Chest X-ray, PA view. Patient: 33 years old, sex F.
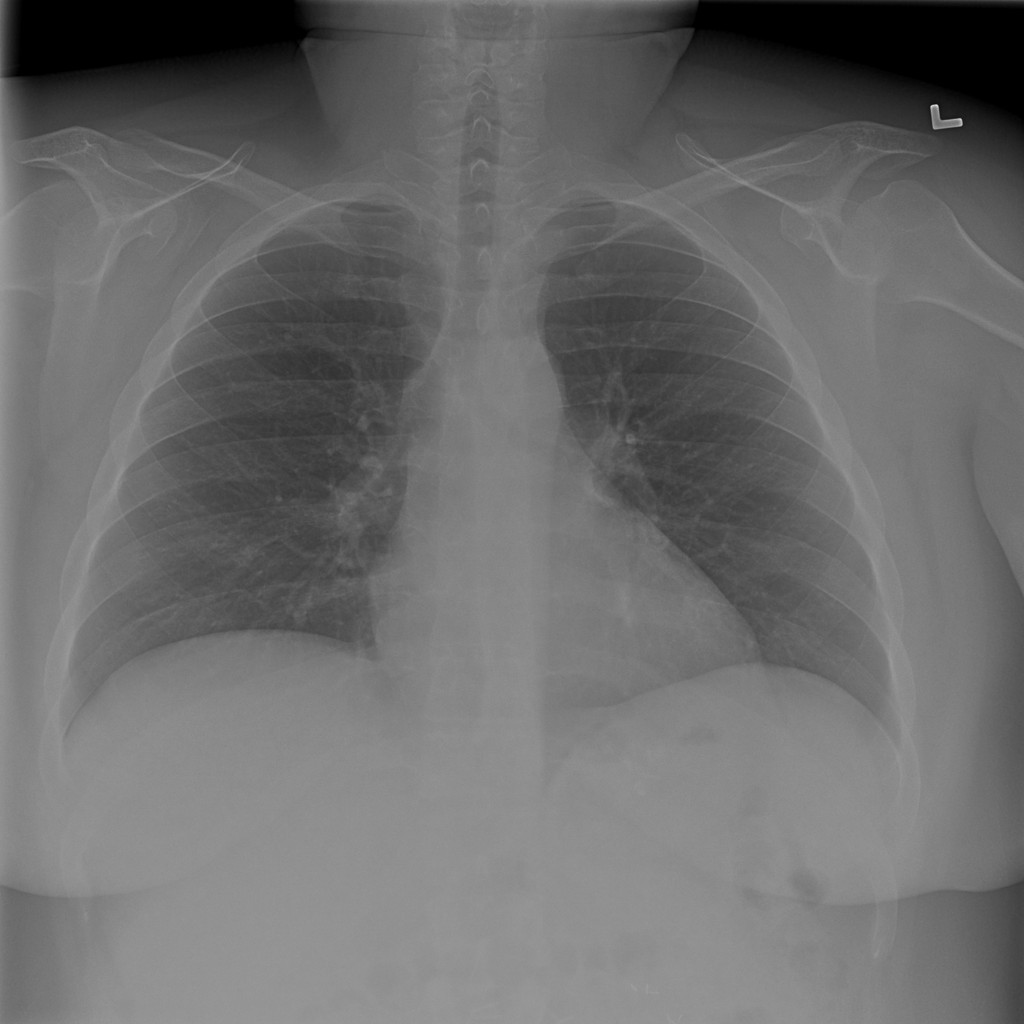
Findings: No Finding